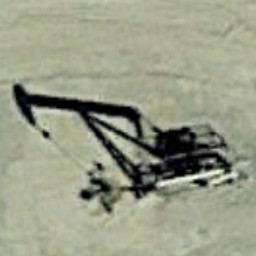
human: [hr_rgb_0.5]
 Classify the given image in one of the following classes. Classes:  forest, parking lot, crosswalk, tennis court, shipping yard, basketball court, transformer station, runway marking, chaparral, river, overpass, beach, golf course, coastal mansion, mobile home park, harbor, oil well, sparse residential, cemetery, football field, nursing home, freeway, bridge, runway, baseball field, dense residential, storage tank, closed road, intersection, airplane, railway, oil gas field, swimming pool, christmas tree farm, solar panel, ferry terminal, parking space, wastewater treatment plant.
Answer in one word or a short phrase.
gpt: oil well